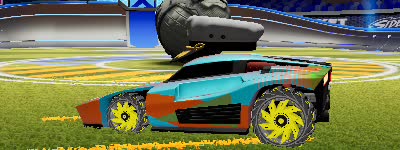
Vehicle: breakout